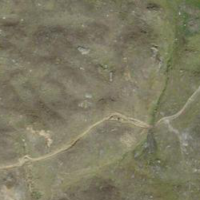
EUNIS habitat code: 26
Species observed at this site:
Oxytropis campestris